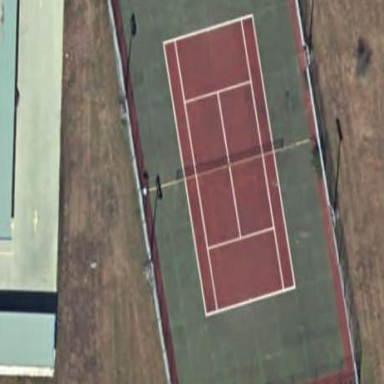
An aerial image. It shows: Tennis court in leisure pitch.